The trace is the raw vibration amplitude of a rotating bearing as a function of time. What is the most likely bearing condition (normal, inner_race, outer_race, ball)?
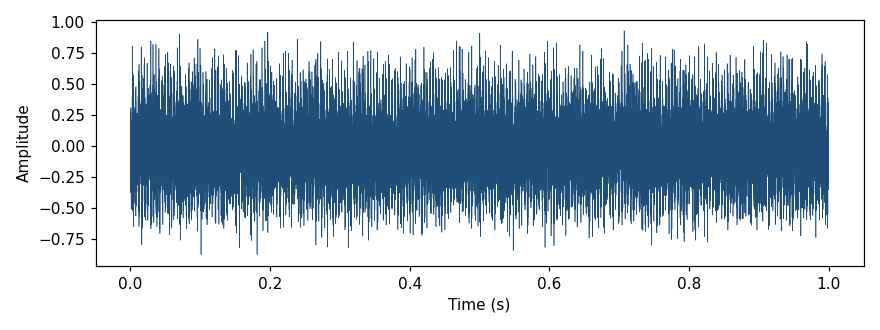
Answer: outer_race